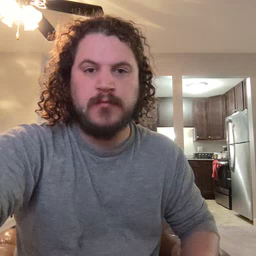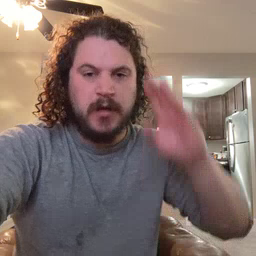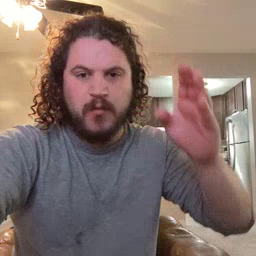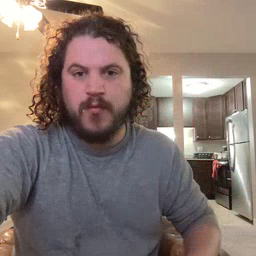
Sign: hello